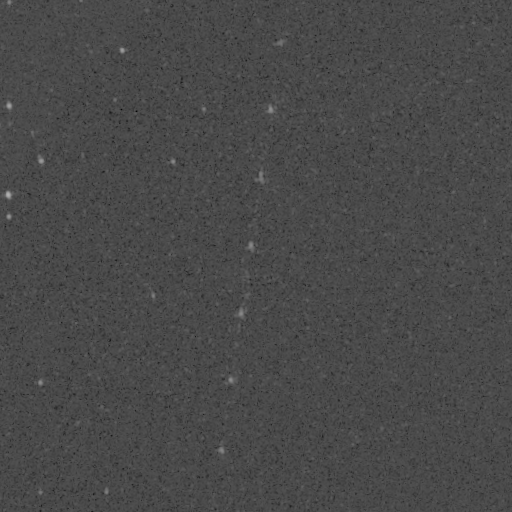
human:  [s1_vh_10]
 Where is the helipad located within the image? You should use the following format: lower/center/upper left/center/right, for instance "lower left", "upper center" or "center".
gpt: The helipad is located in the upper left of the image.
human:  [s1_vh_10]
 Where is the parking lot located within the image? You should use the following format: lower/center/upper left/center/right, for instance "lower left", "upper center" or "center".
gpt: There is no parking lot in the image.

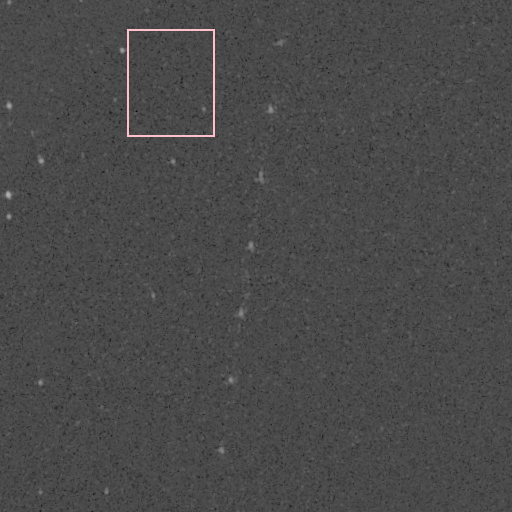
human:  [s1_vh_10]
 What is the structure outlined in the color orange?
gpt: There is no orange outline.
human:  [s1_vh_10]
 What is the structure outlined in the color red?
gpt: There is no structure outlined in red.